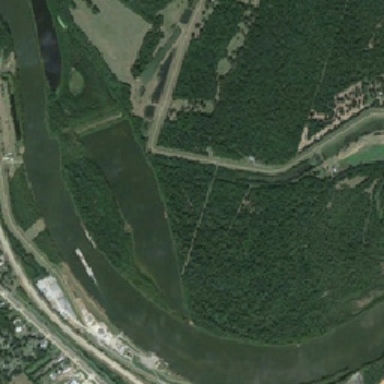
The left hand of the river is downtown and the river 's right hand is a large part of the forest .